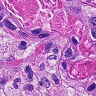
Metastatic tissue present: yes